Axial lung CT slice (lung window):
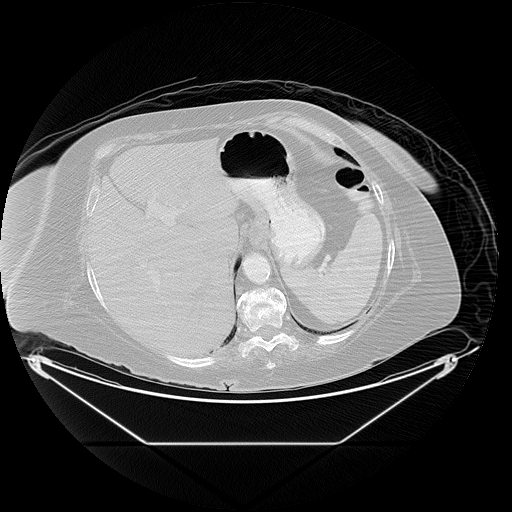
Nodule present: no